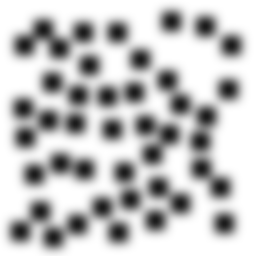
Squares: 44
Triangles: 0
Stars: 0
Total shapes: 44